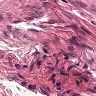
Metastatic tissue present: no